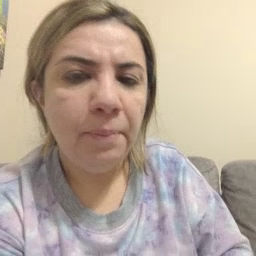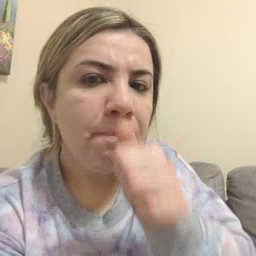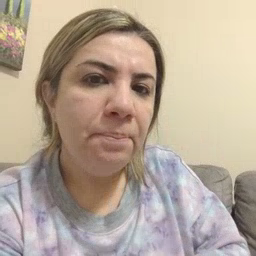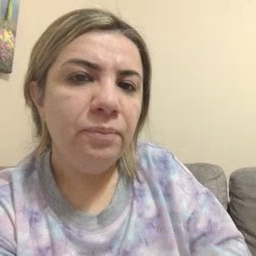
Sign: hide